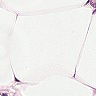
Metastatic tissue present: no